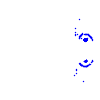
Particle: pion